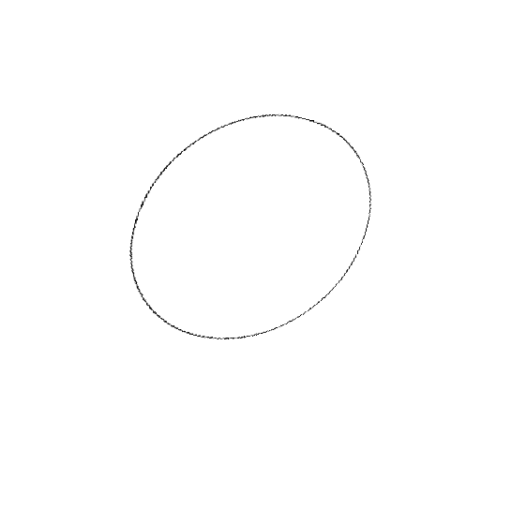
Crossing number: 0